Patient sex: F
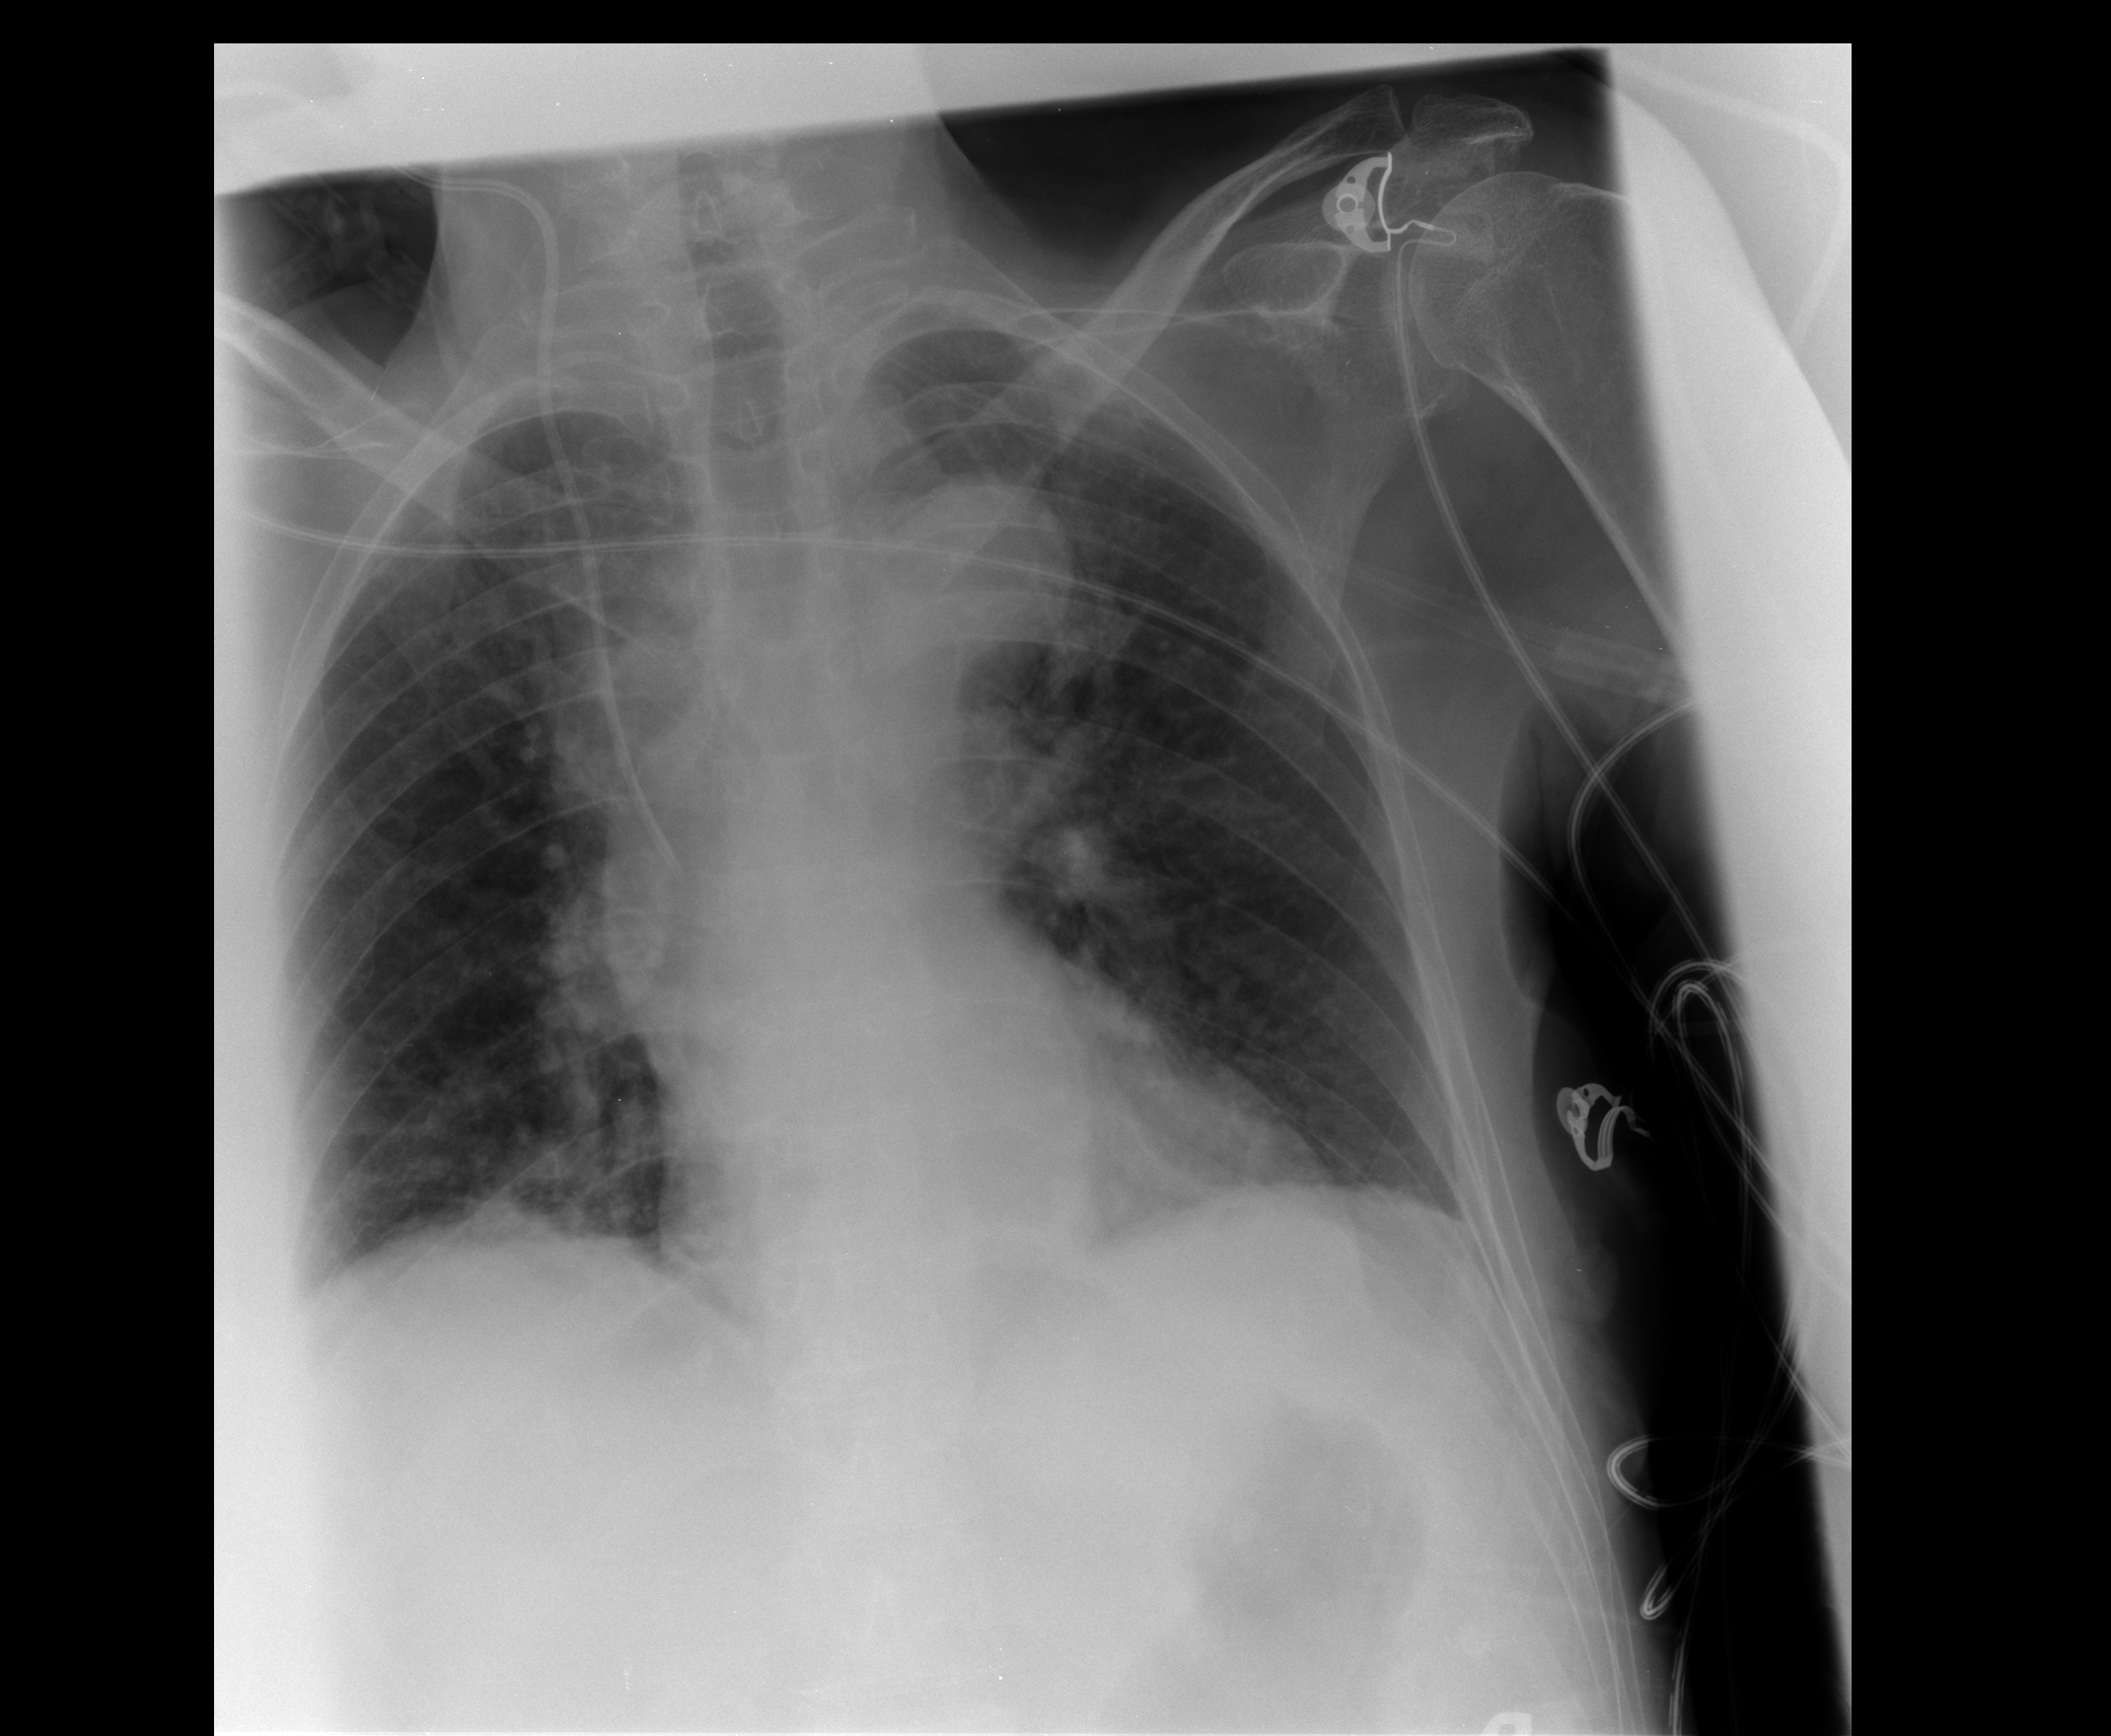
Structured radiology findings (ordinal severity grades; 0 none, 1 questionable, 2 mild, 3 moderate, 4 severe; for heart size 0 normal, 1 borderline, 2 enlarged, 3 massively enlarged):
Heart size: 1
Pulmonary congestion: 2
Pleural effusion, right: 0
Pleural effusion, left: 0
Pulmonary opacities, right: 0
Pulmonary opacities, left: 0
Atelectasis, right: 2
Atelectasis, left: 1